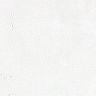
Metastatic tissue present: no